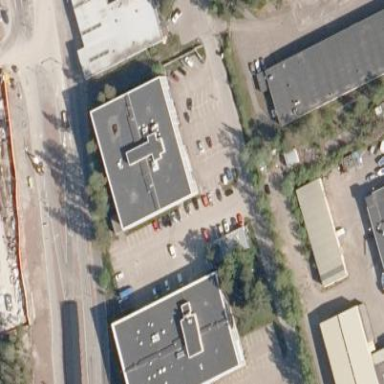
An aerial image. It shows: Paved parking surface.